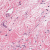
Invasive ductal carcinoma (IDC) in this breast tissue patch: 0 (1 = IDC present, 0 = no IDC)